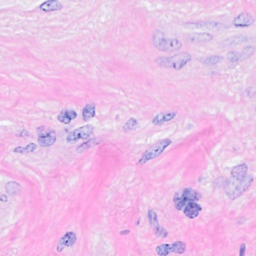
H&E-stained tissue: Breast